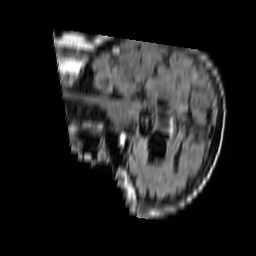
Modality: FLAIR
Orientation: sagittal
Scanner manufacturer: philips
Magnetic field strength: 1.5 T
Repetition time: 11 s
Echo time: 0.14 s